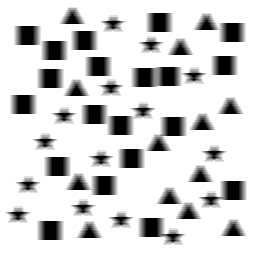
Squares: 20
Triangles: 13
Stars: 15
Total shapes: 48